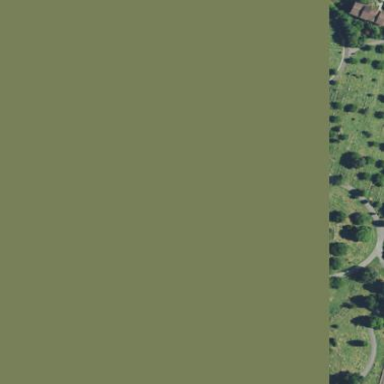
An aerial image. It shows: Cemetery.